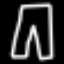
Label: pants